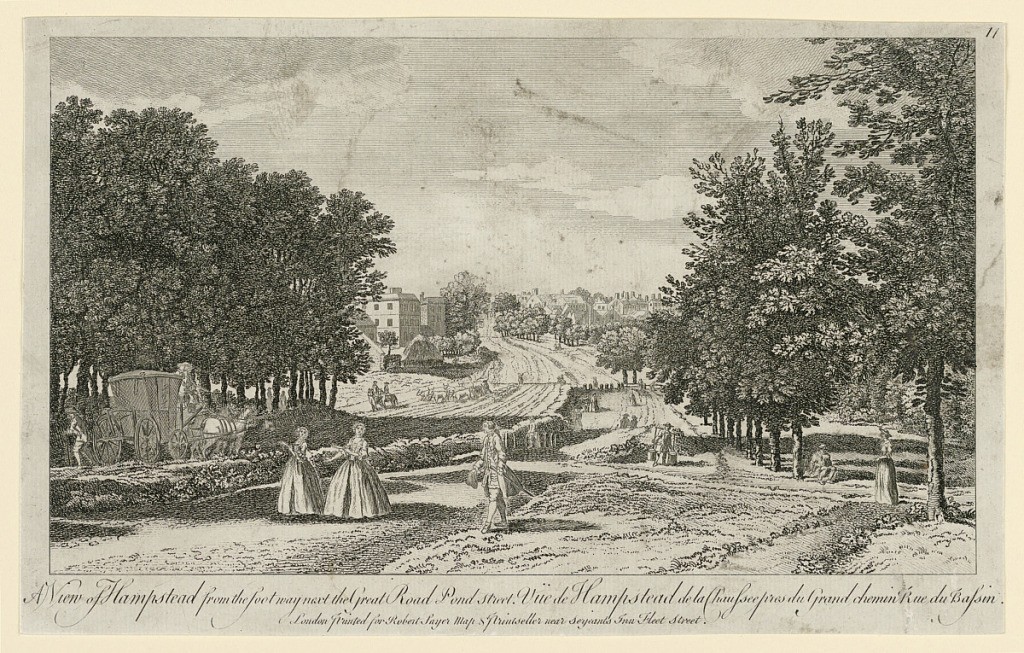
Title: A View of Hampstead
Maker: Robert Sayer, British, 1725 - 1794
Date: ca. 1780-1800
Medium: Engraving on paper
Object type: Print
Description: Strollers and a coach are seen on a highway leading toward a village in the distance.